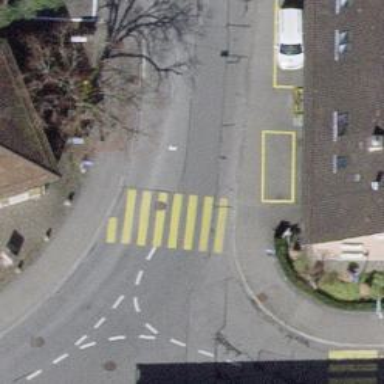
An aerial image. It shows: Marked crossing on the road.